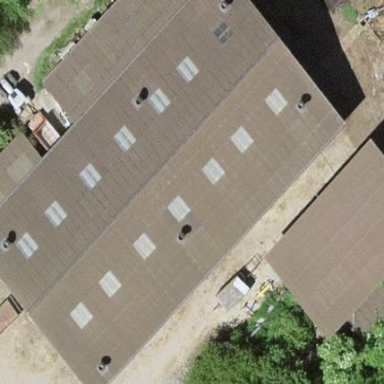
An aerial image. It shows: Rural barn.